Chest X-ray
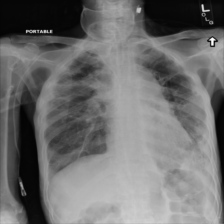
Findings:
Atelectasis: positive
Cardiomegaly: negative
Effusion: negative
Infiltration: positive
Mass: negative
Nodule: negative
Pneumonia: negative
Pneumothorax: negative
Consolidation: negative
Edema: negative
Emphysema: negative
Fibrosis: negative
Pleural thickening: negative
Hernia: negative